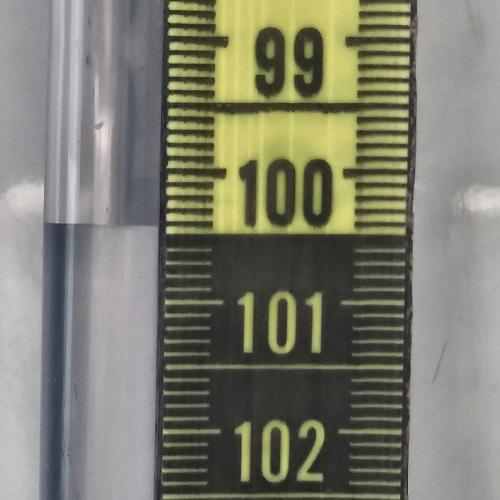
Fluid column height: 100.4 cm